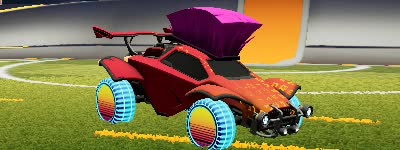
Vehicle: octane